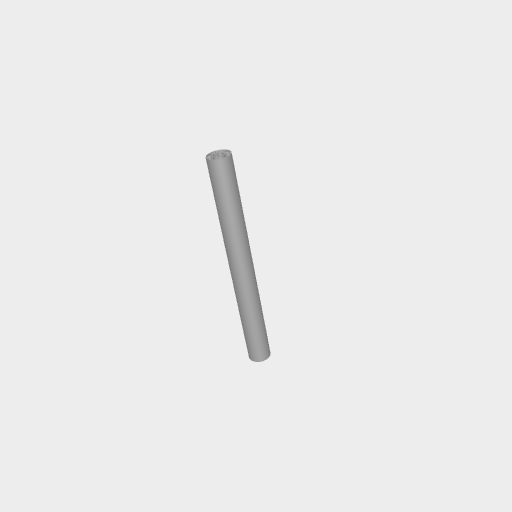
Part: GoTUBE312